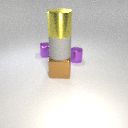
large gray rubber cylinder below large yellow metal cylinder